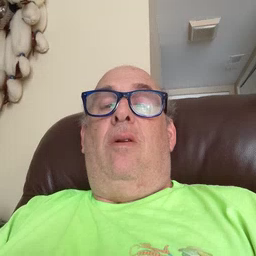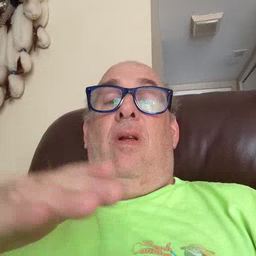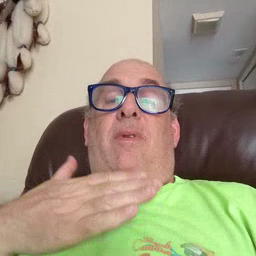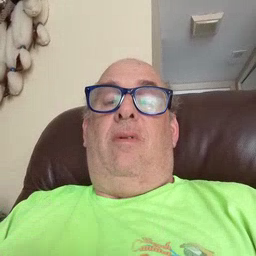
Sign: happy